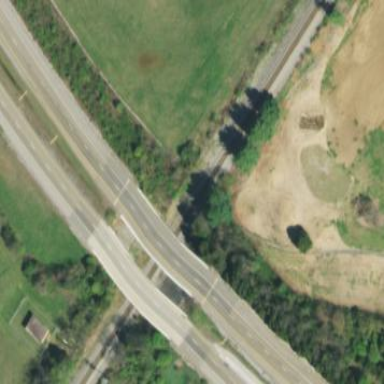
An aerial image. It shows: Man-made overpass bridge.